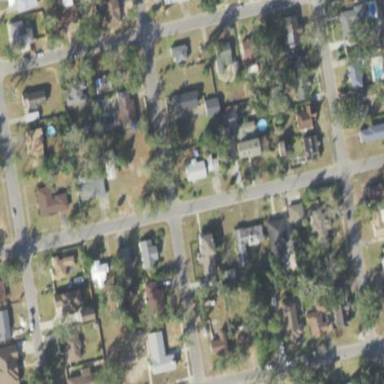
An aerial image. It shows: Residential area composed of single-family homes.